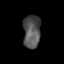
Tissue: lung
Cell type: Epithelial cells
Senescence score: 0.222
Nuclear area (px): 559
Mean DAPI intensity: 83.182